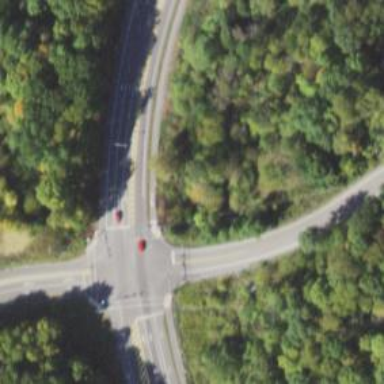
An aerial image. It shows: Asphalt cycleway with crossing.